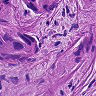
Metastatic tissue present: yes